Field crop: maize
Growth stage: 1
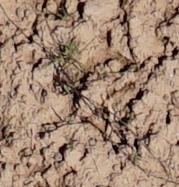
Species: lolium